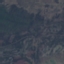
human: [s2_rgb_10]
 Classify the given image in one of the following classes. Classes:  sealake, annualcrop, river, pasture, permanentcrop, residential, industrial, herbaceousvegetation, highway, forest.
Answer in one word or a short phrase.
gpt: HerbaceousVegetation